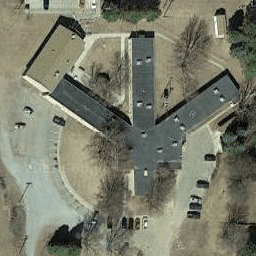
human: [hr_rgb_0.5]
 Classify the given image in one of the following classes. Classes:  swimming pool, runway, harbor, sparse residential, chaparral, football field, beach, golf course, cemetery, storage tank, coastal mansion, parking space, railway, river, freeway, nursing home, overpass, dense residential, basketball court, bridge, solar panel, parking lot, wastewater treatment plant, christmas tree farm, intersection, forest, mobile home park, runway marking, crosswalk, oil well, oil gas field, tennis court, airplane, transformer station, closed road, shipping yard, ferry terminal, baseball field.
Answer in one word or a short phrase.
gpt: nursing home